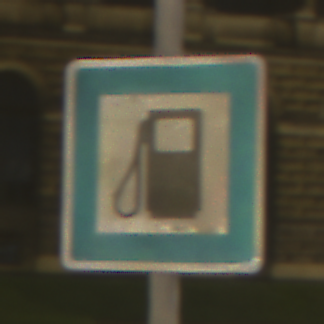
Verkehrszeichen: Tankstelle
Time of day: Night
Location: Outdoor (Urban)
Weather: Overcast
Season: NotSpecified
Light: Artificial